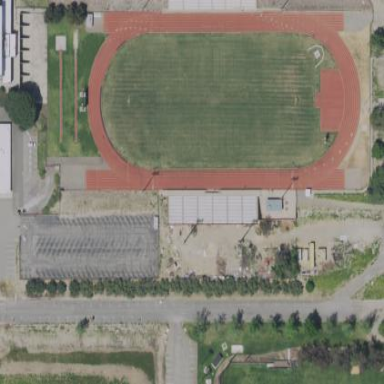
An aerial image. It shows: Stadium suitable for various sports and leisure activities.